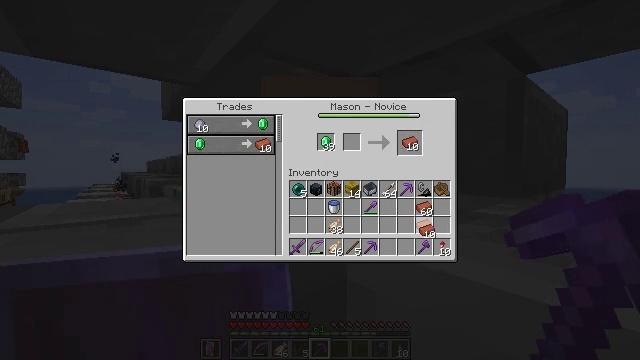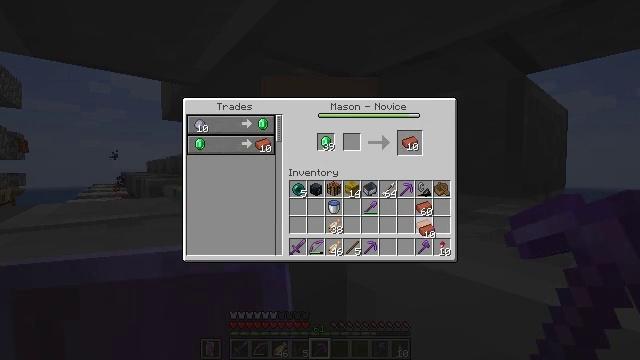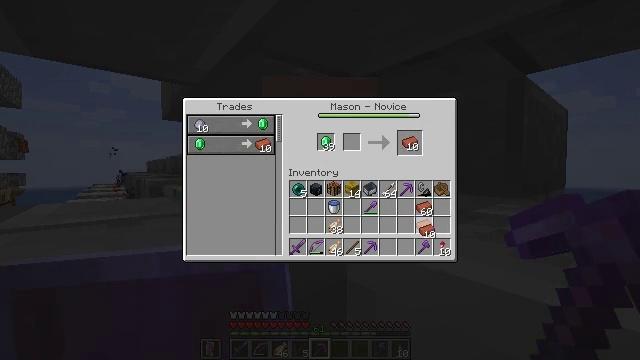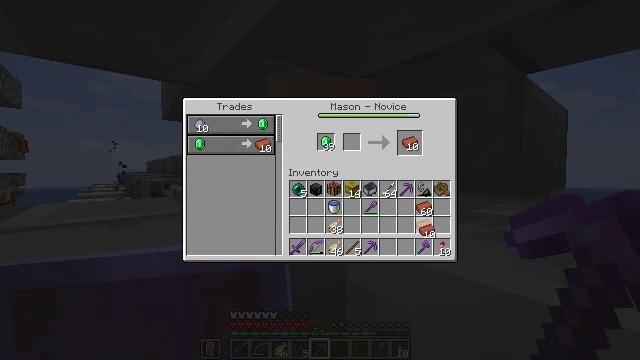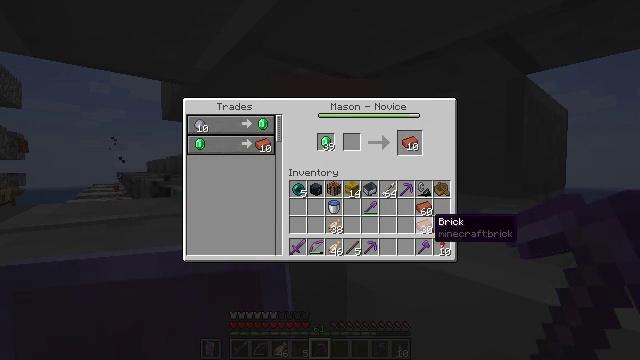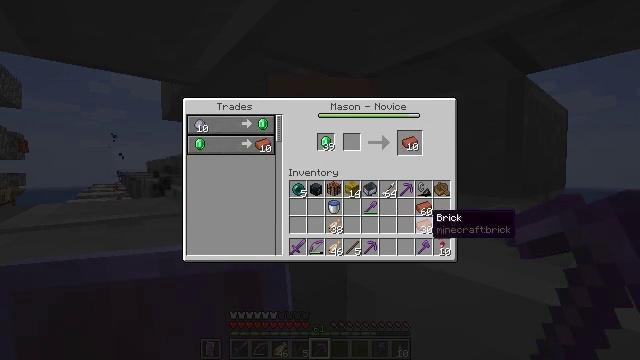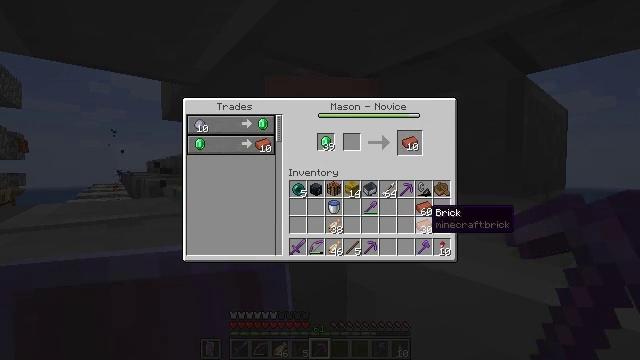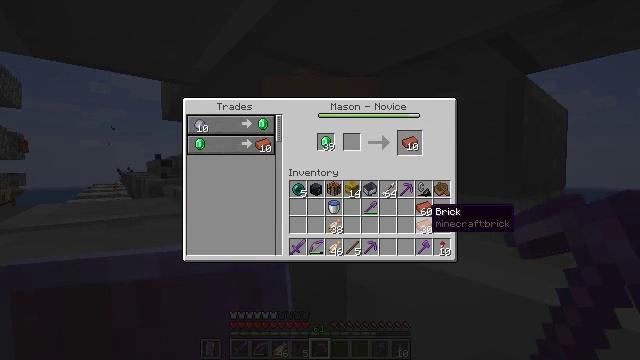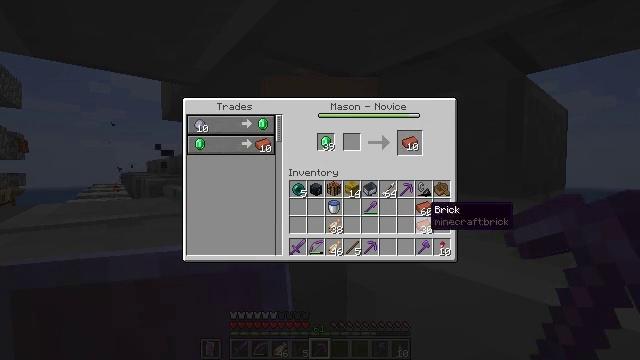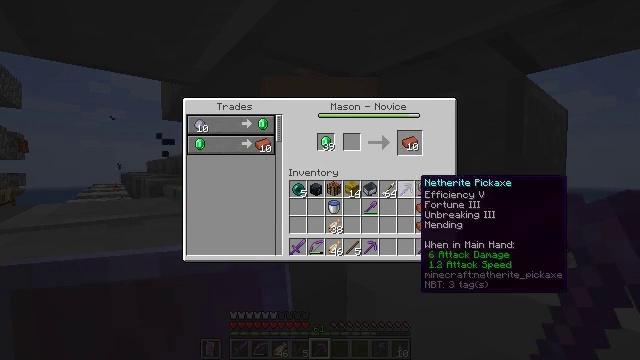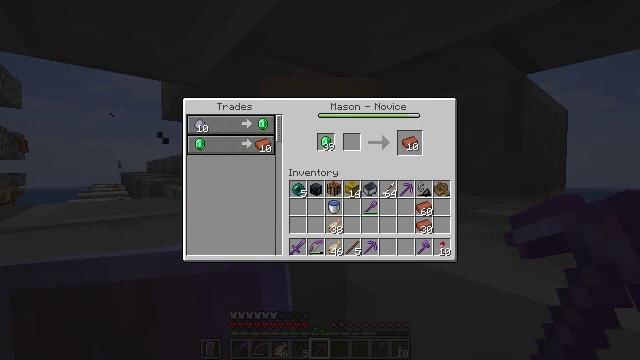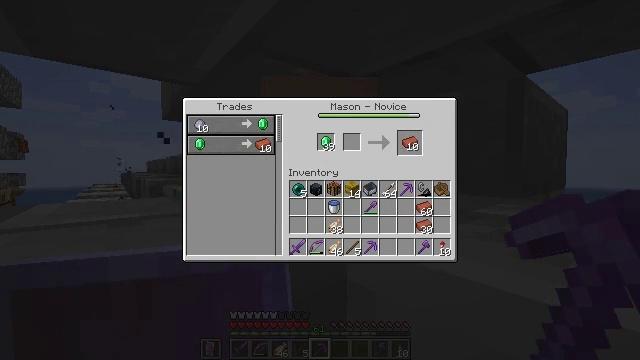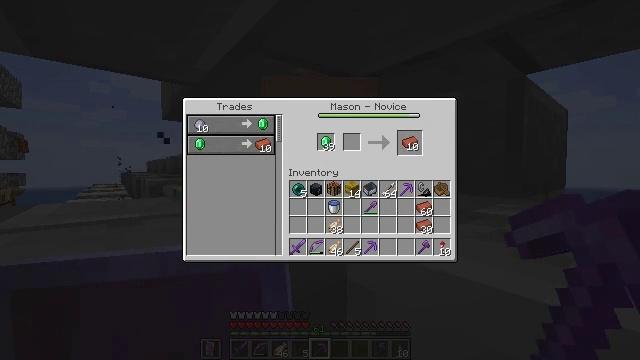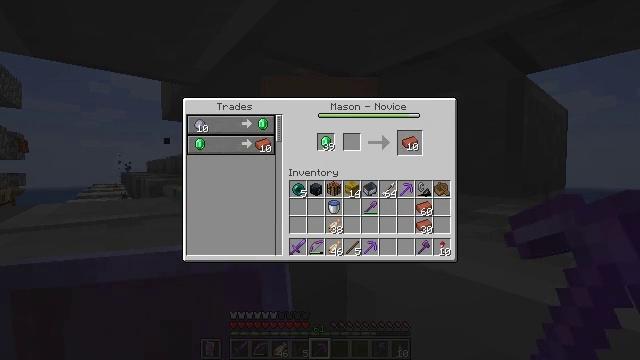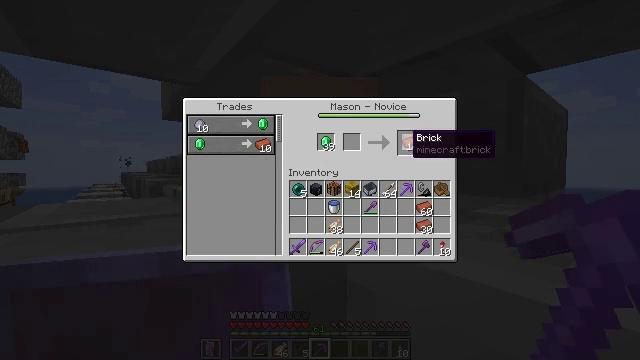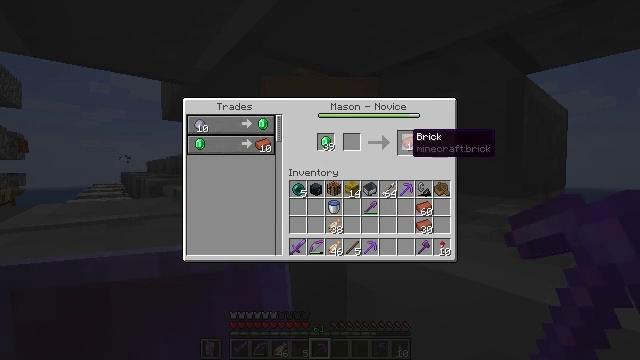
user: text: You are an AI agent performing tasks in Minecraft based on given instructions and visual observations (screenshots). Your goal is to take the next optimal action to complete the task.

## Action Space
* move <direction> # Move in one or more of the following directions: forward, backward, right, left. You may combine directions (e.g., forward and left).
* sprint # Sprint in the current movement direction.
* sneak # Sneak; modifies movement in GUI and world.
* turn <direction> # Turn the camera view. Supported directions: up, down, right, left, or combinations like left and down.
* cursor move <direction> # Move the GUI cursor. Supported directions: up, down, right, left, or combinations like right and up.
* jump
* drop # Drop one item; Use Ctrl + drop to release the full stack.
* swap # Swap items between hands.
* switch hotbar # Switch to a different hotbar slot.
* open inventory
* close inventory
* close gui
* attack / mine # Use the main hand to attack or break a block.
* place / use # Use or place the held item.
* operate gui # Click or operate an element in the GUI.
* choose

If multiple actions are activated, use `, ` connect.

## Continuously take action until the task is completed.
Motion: motion action
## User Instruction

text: Make a brick by processing clay in the furnace.
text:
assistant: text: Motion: attack / mine
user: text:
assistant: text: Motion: attack / mine
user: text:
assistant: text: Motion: attack / mine
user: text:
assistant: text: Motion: no_op
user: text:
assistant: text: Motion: no_op
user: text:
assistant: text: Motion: no_op
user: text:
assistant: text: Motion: no_op
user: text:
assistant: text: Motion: no_op
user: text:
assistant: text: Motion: turn left and up
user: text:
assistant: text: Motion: turn up
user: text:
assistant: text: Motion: turn up
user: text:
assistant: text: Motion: no_op
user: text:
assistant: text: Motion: no_op
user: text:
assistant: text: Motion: no_op
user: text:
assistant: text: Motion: no_op
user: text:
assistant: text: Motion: no_op
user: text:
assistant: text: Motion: no_op
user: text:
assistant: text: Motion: attack / mine
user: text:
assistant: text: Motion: attack / mine
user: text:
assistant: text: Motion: turn down
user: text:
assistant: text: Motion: turn right and down
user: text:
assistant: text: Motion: turn down
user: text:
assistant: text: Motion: no_op